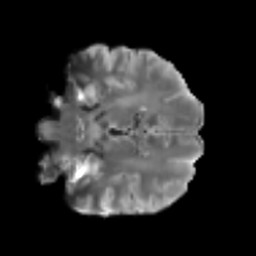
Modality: T2w
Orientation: coronal
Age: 48
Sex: male
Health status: healthy
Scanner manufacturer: siemens
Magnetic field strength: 3 T
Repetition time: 3.6 s
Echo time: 0.0964 s